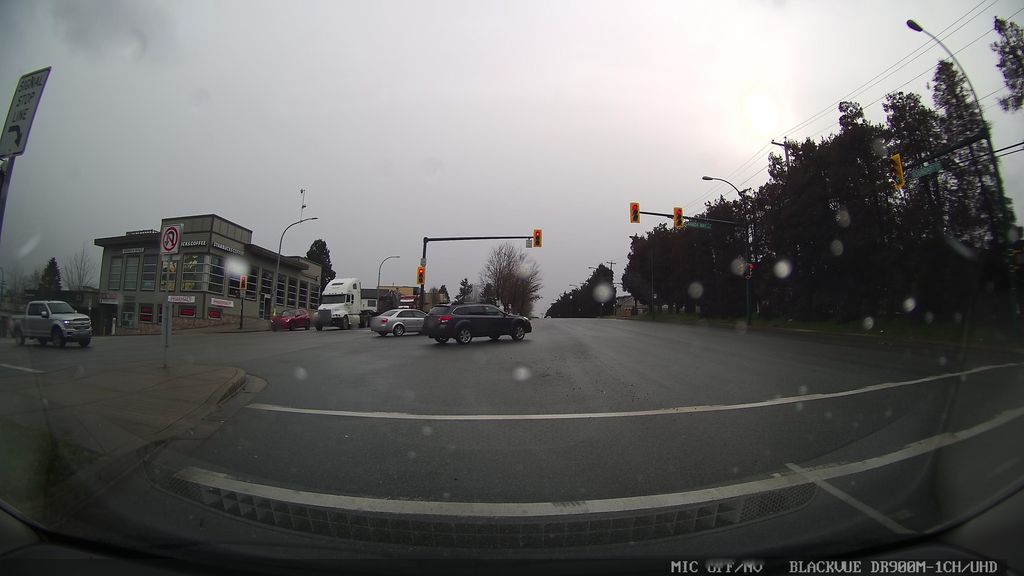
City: vancouver